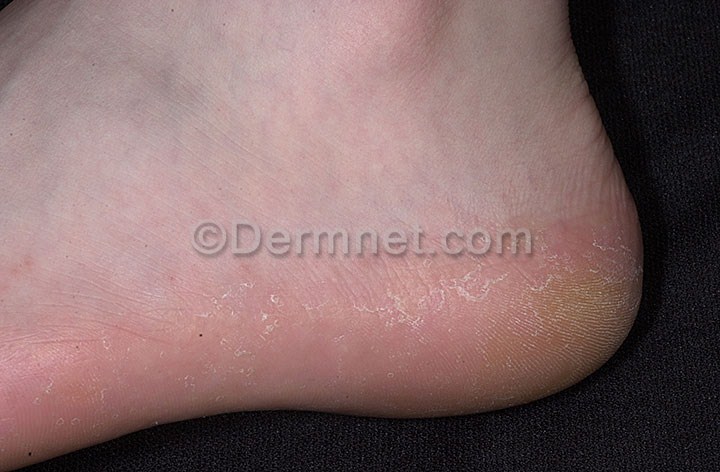
Disease: Tinea Ringworm Candidiasis and other Fungal Infections